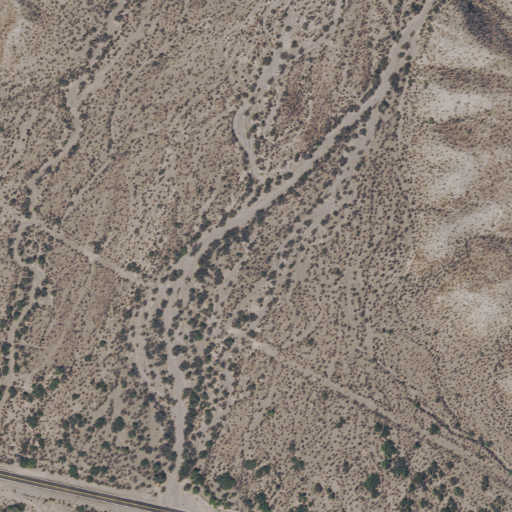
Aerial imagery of valley in Texas named Las Burras Canyon containing shrub, open development, and low intensity development